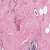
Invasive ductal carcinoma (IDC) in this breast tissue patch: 0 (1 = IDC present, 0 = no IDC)